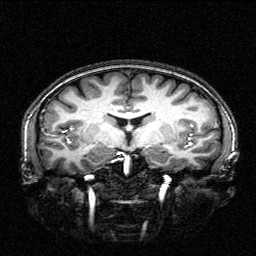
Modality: T1w
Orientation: sagittal
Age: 29
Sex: female